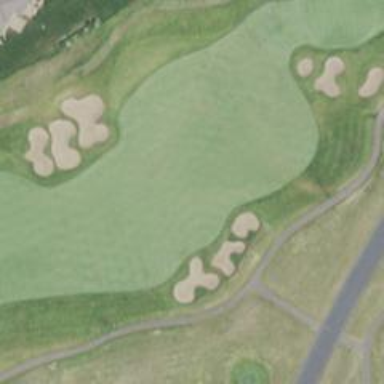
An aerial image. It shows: View of golf hole.